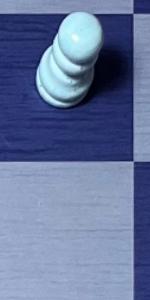
Label: Empty